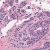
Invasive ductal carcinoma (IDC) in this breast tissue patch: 1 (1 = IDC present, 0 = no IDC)